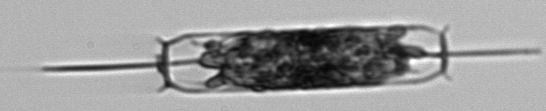
Label: Ditylum_brightwellii